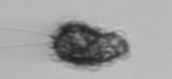
Label: Syracosphaera_pulchra